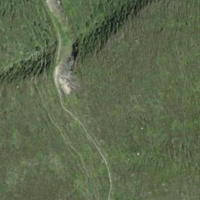
EUNIS habitat code: 26
Species observed at this site:
Ajuga pyramidalis